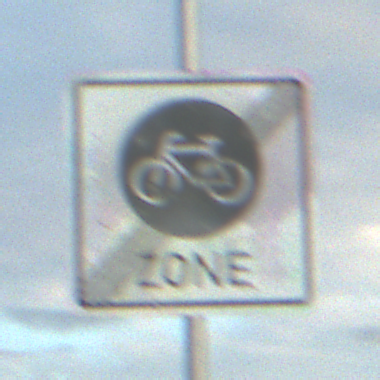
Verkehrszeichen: EndeFahrradzone
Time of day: SunriseSunset
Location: Outdoor (RoadRail)
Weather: PartlyCloudy
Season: NotSpecified
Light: Natural